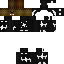
A male skeleton skin with dark skin, wearing brown bald dressed in a black armor chest and black pants, featuring a closed mouth.